【题型】解答题　【知识点】解析几何　【难度】medium
已知椭圆 $\Gamma:\frac{x^2}{4}+y^2=1$ 的左、右焦点分别为 $F_1、F_2$，直线 $l:y=kx+m(m≠0)$
与椭圆 $\Gamma$ 交于 $M、N$ 两点，（点 $M$ 在点 $N$ 的上方），与 $y$ 轴交于点 $E$.

(1)求椭圆 $\Gamma$ 的离心率 $e$；

(2)若直线 $l$ 过点 $D(-1,0)$ 时，设 $\overrightarrow{EM}=\lambda\overrightarrow{DM}，\overrightarrow{EN}=\mu\overrightarrow{DN}$，求证：$\lambda+\mu$ 为定值，并求出该值；

(3)当 $k$ 为何值时，$|OM|^2+|ON|^2$ 恒为定值，并求此时三角形 $MON$ 面积的最大值.
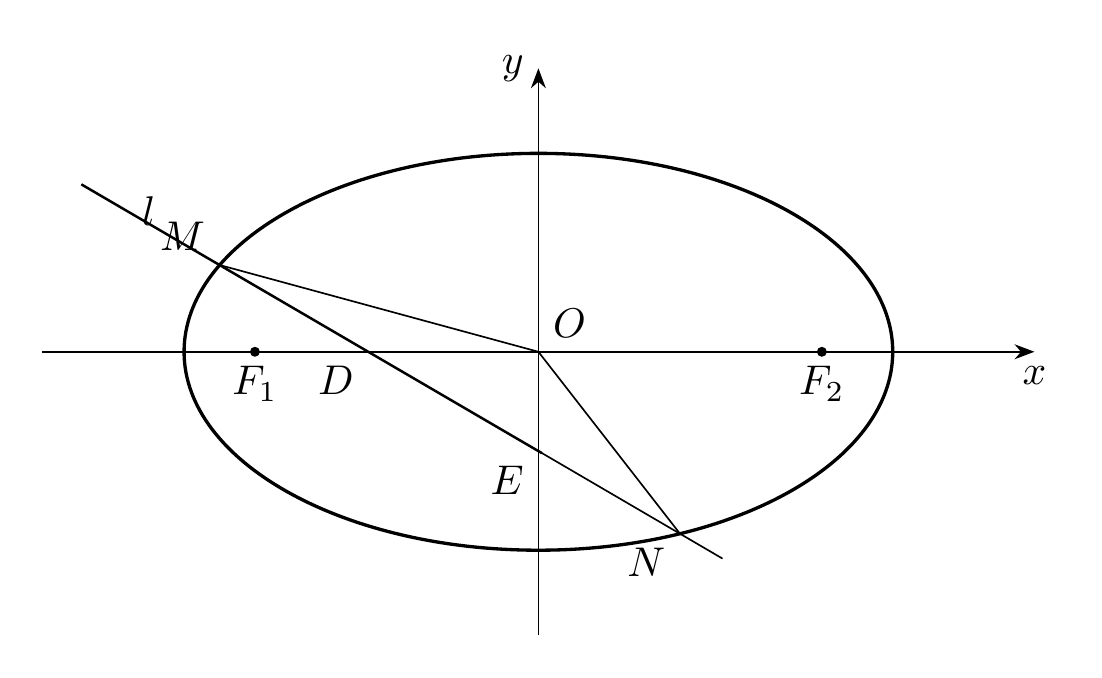
【解答】
【详解】（1）由 $\Gamma:\frac{x^2}{4}+y^2=1$，则 $a=2,b=1$，故 $c=\sqrt{3}$，所以离心率 $e=\frac{c}{a}=\frac{\sqrt{3}}{2}$；

（2）由题设，联立 $l:y=k(x+1)$ 与 $\Gamma:\frac{x^2}{4}+y^2=1$ 得，$(4k^2+1)x^2+8k^2x+4k^2-4=0$，

设 $M(x_1,y_1),N(x_2,y_2)$，则 $x_1+x_2=-\frac{8k^2}{4k^2+1},x_1x_2=\frac{4k^2-4}{4k^2+1}$，

因为 $\overrightarrow{EM}=\lambda\overrightarrow{DM},\overrightarrow{EN}=\mu\overrightarrow{DN}$，所以 $x_1=\lambda(x_1+1),x_2=\mu(x_2+1)$

$\Rightarrow \lambda+\mu=\frac{x_1}{x_1+1}+\frac{x_2}{x_2+1}=2-\frac{x_1+x_2+2}{x_1x_2+x_1+x_2+1}=2-\frac{-\frac{8k^2}{4k^2+1}+2}{\frac{4k^2-4}{4k^2+1}-\frac{8k^2}{4k^2+1}+1}=2+\frac{2}{3}=\frac{8}{3}$；

（3）由题设，联立 $\begin{cases}y=kx+m \\ x^2+4y^2=4 \end{cases}$，消元得$(4k^2+1)x^2+8kmx+4m^2-4=0$，设 $M(x_1,y_1),N(x_2,y_2)$，

当 $\Delta=64k^2m^2-16(4k^2+1)(m^2-1)>0$，即 $4k^2-m^2+1>0$ 时，则 $x_1+x_2=-\frac{8km}{4k^2+1},x_1x_2=\frac{4m^2-4}{4k^2+1}$，

$x_1^2+x_2^2=(x_1+x_2)^2-2x_1x_2=\left(-\frac{8km}{4k^2+1}\right)^2-2\times\frac{4m^2-4}{4k^2+1}=\frac{8(4k^2m^2-m^2+4k^2+1)}{(4k^2+1)^2}$，

则 $|OM|^2+|ON|^2=x_1^2+1-\frac{x_1^2}{4}+x_2^2+1-\frac{x_2^2}{4}$

$=2+\frac{3}{4}(x_1^2+x_2^2)=2+\frac{24k^2m^2-6m^2+24k^2+6}{(4k^2+1)^2}=2+\frac{6m^2(4k^2-1)+6(4k^2+1)}{(4k^2+1)^2}$,

当 $|OM|^2+|ON|^2$ 为定值时，即与 $m^2$ 无关，故 $4k^2-1=0$，得 $k=\pm\frac{1}{2}$，

此时 $|MN|=\sqrt{k^2+1}\sqrt{(x_1+x_2)^2-4x_1x_2}=4\sqrt{k^2+1}\times\frac{\sqrt{4k^2+1-m^2}}{1+4k^2}=\sqrt{5}\times\sqrt{2-m^2}$，

又点 $O$ 到直线 $l$ 的距离 $d=\frac{|m|}{\sqrt{1+k^2}}=\frac{2|m|}{\sqrt{5}}$，

所以 $S_{\triangle MON}=\frac{1}{2}\times d\times|MN|=|m|\cdot\sqrt{2-m^2}\leq\frac{m^2+2-m^2}{2}=1$，

当且仅当 $|m|=\sqrt{2-m^2}$，即 $m=\pm1$ 时，等号成立，

经检验，此时 $\Delta>0$ 成立，所以 $\triangle MON$ 面积的最大值为 $1$.